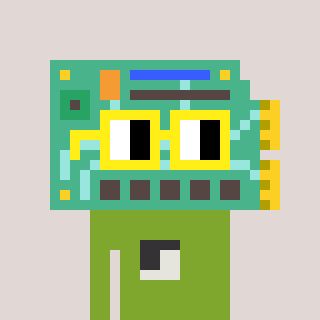
a pixel art character with square yellow glasses, a chipboard-shaped head and a slimegreen-colored body on a warm background